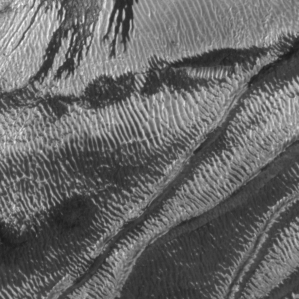
Label: frost